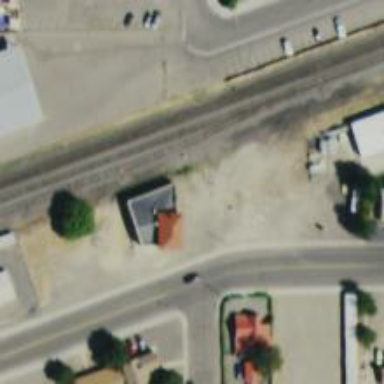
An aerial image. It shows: Railway siding with rails.